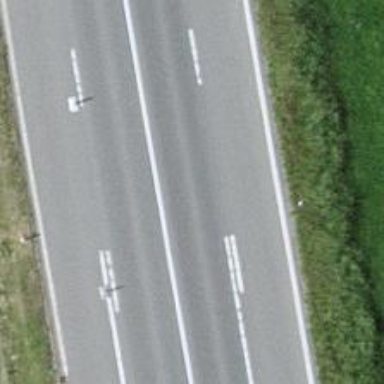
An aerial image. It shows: Asphalt trunk link motorway.